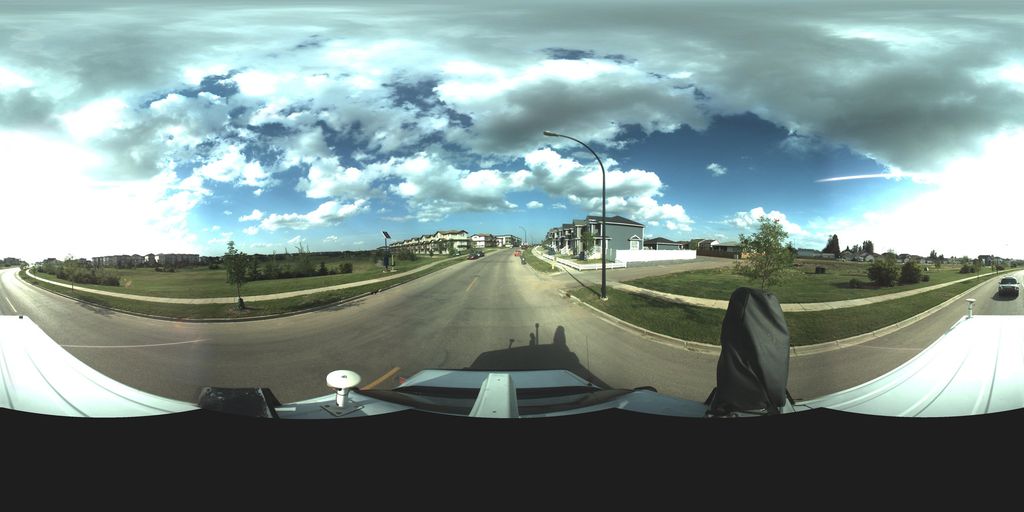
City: saskatoon